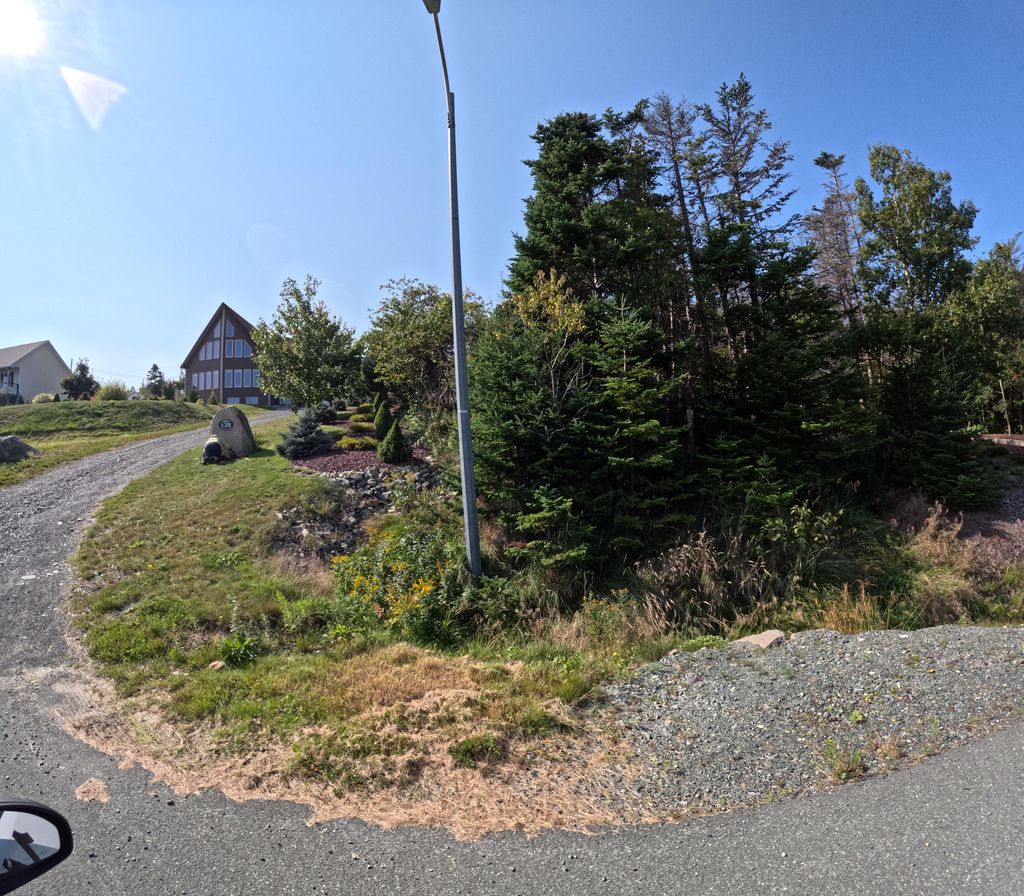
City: st_johns